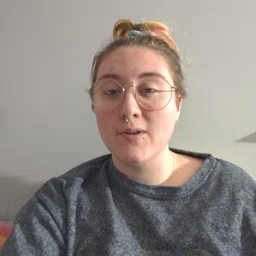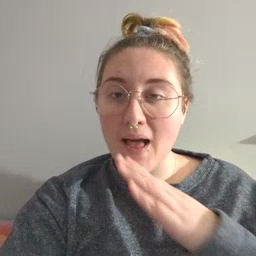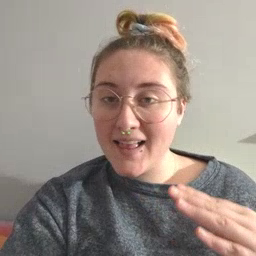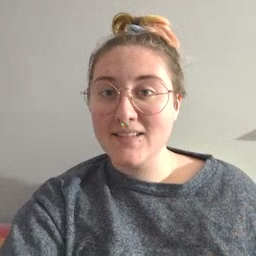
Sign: quiet